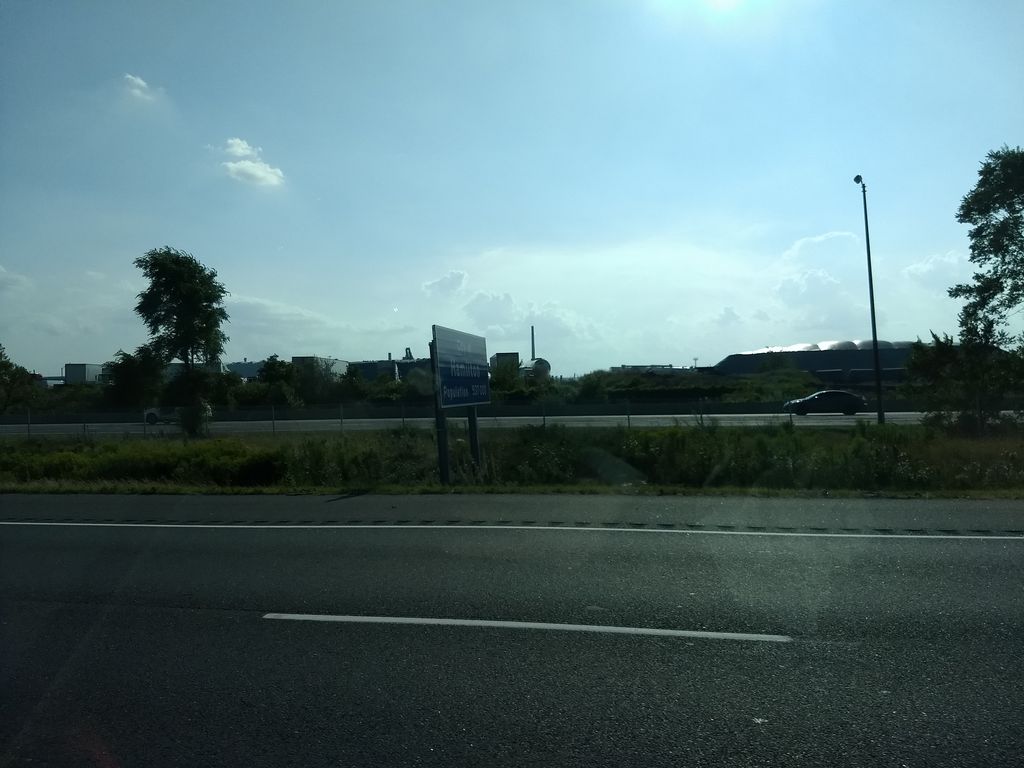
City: hamilton